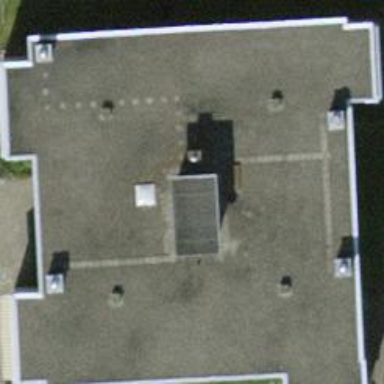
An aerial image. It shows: View of apartment building.